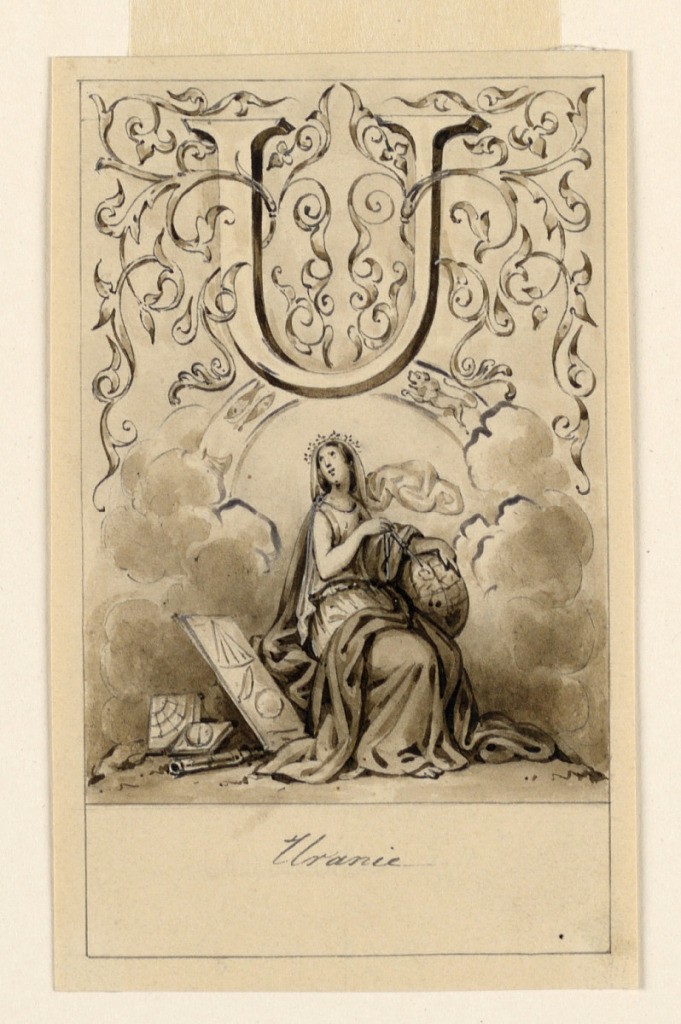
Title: Design for the Letter U of a Pictoral Alphabet: Urania
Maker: Victor Vincent Adam, French, 1801 – 1866
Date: ca. 1830
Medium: Graphite, pen and bistre ink, brush and ink wash, with white heightening on cream paper
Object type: Drawing
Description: Letter above, flanked by intertwining rinceau. A woman with attributes of astronomy is seen seated under the zodiac.